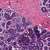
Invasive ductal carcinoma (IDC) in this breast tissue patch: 0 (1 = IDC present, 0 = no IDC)